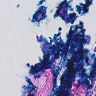
Metastatic tissue present: no